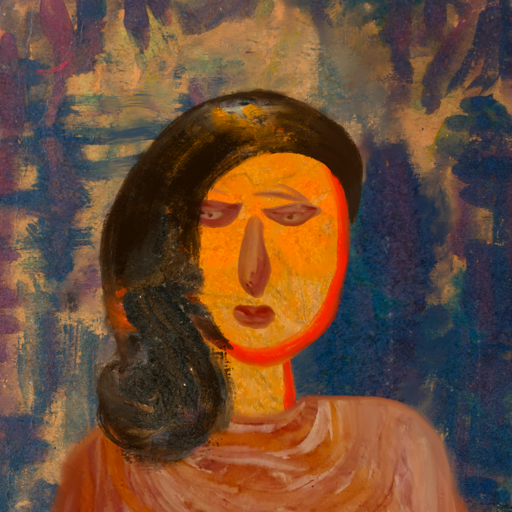
Background: InTheSun, Head And Neck Front: Sisters, Face Front: Pious_Lady, Bust: Pious_Lady, Hair Front: Gypsy_Queen, Head Accessory: Blank, Second Necklace: Blank, Necklace: Blank, Baby: Blank